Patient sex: F
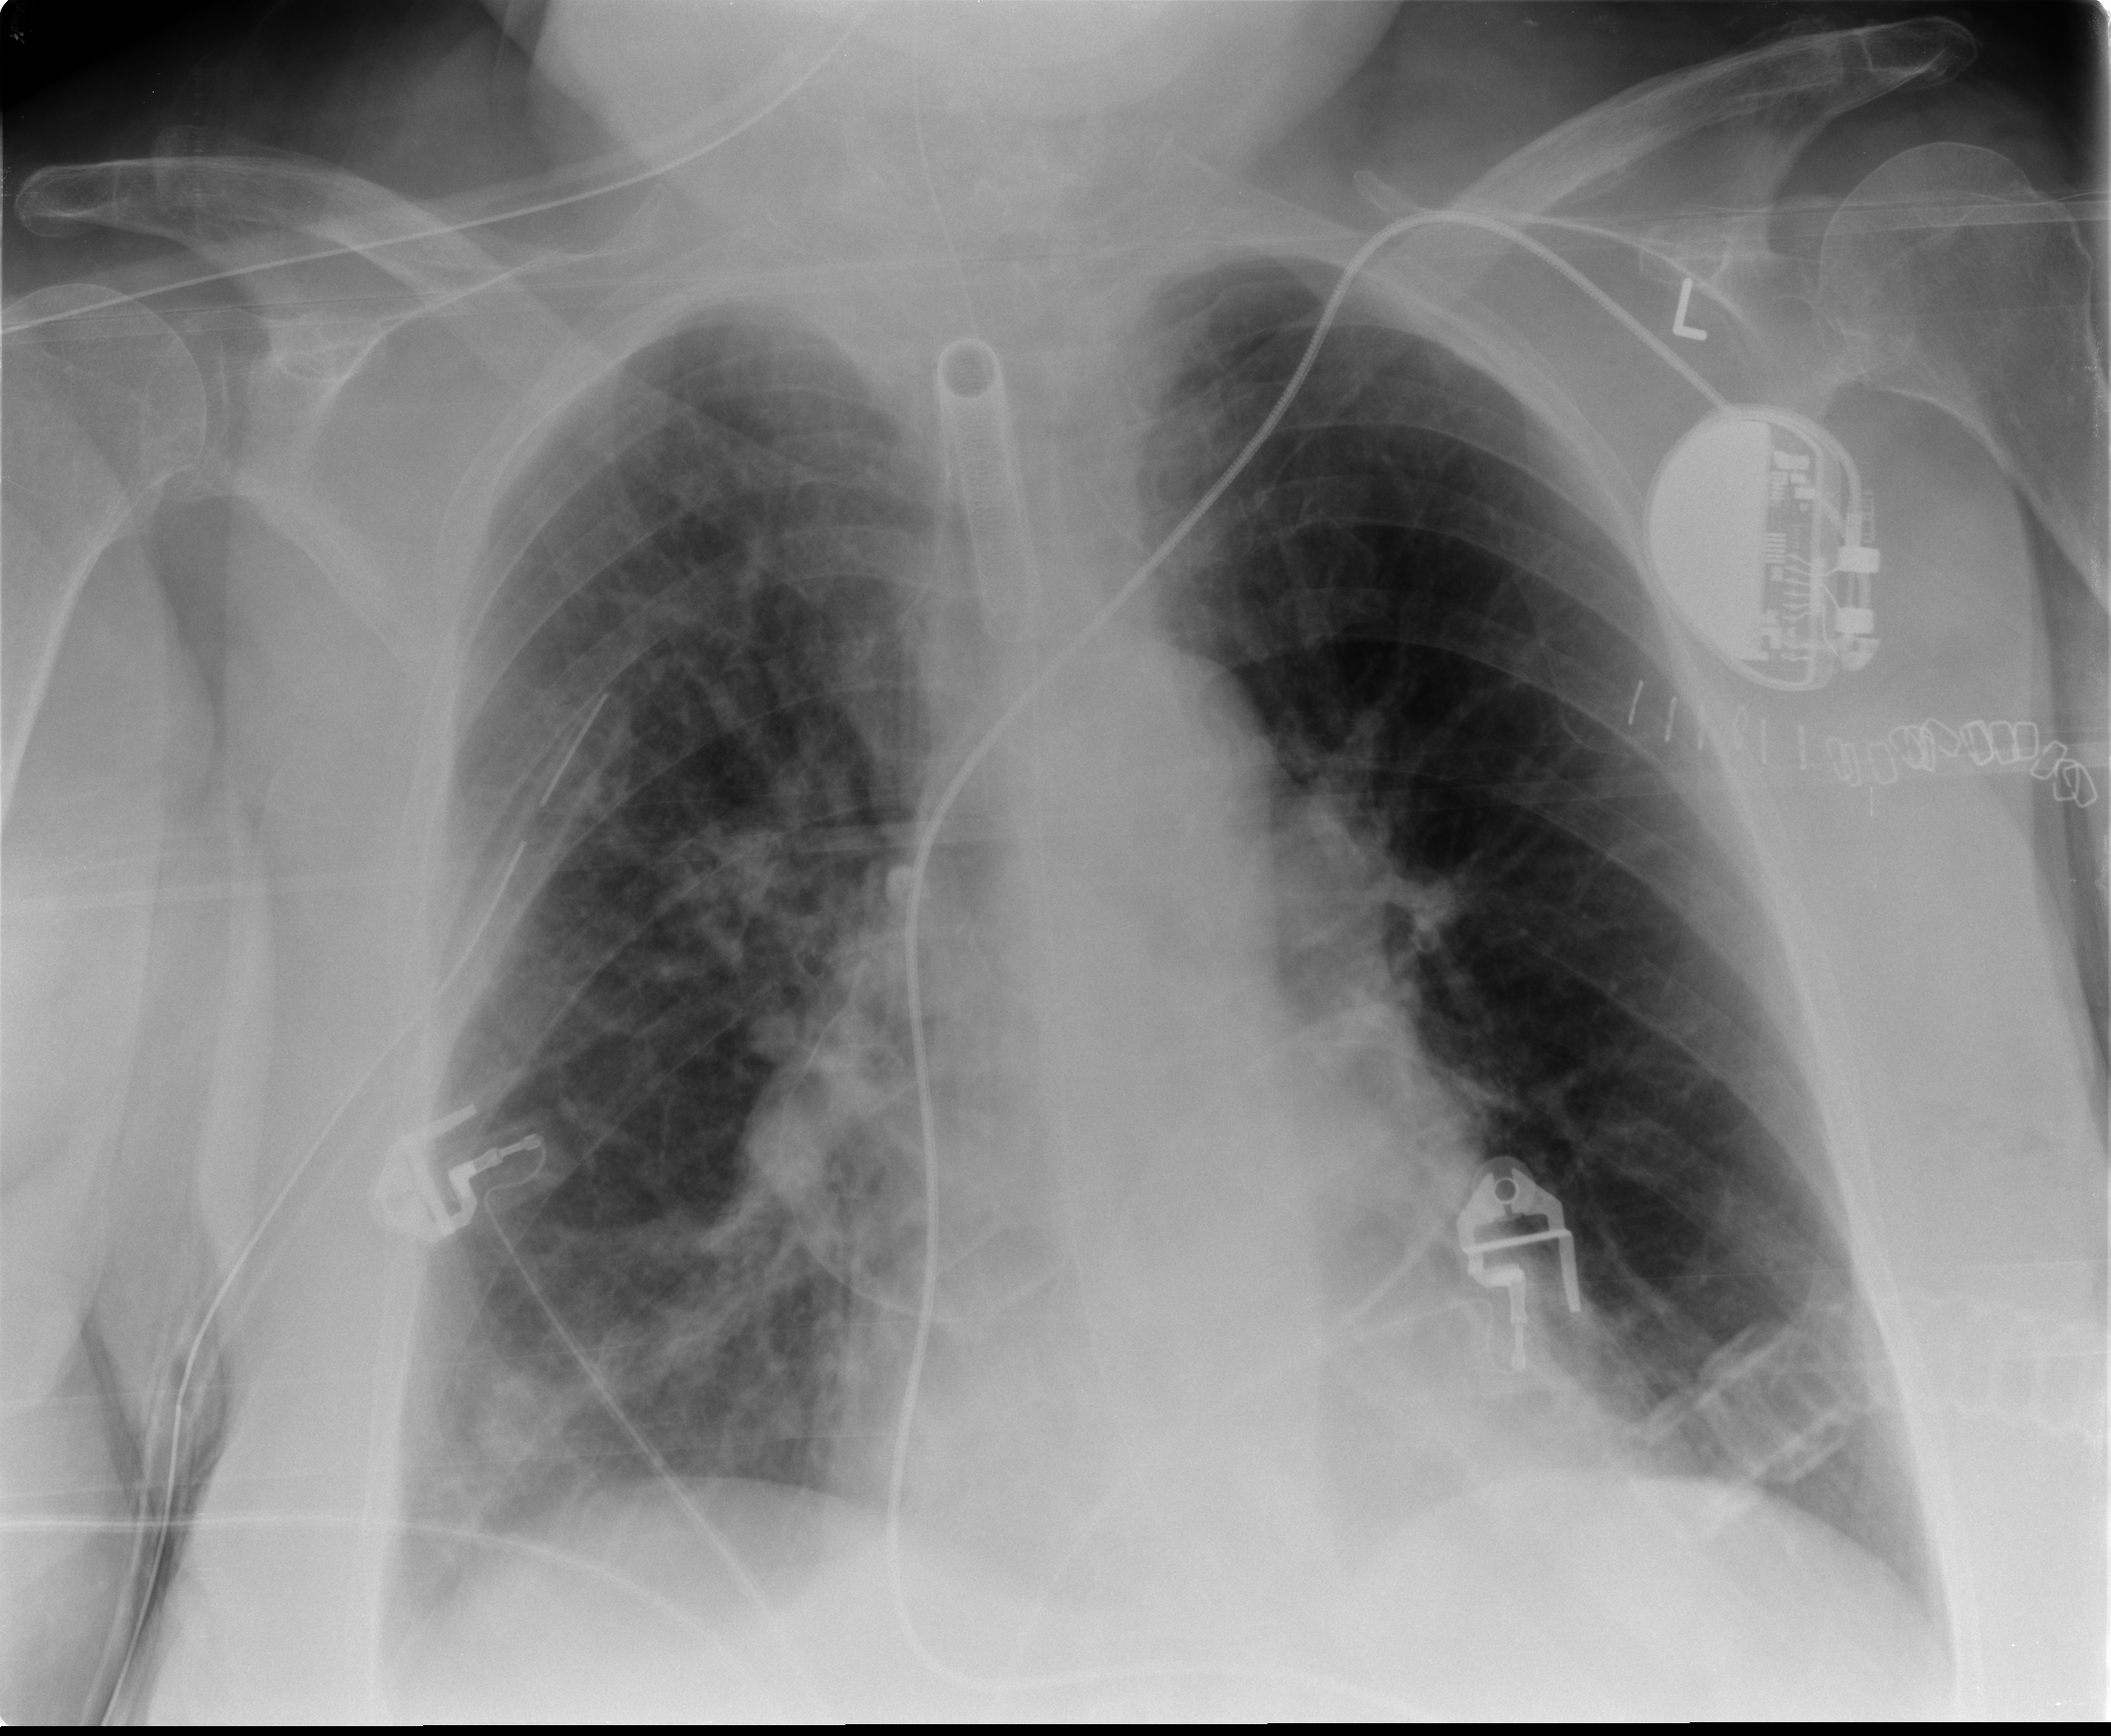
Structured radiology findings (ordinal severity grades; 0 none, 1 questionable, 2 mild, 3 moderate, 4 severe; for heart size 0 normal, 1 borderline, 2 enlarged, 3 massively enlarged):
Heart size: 2
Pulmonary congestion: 2
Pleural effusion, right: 2
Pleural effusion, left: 1
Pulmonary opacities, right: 1
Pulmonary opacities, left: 0
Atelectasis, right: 2
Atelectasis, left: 2